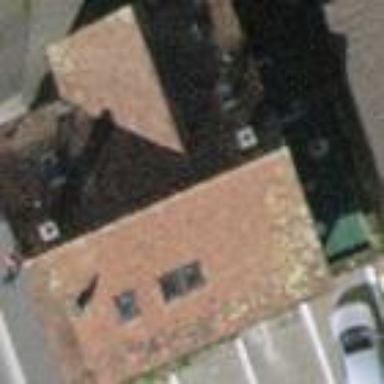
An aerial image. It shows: Gabled roof adorns the apartments building.